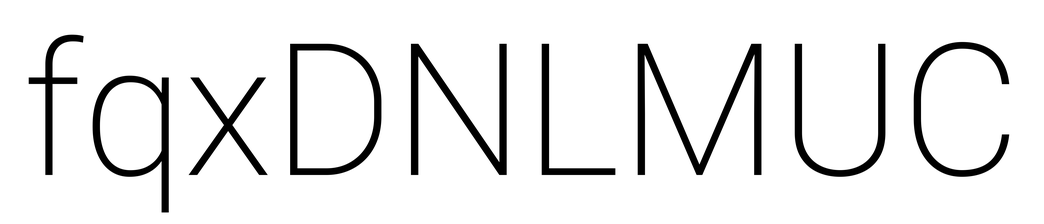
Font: Roboto_ExtraLight